Field crop: maize
Growth stage: 2
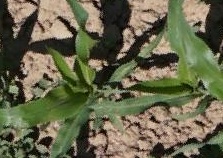
Species: maize